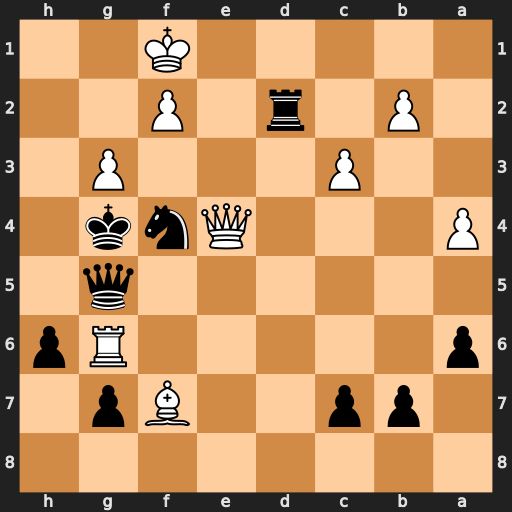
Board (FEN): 8/1pp2Bp1/p5Rp/6q1/P3Qnk1/2P3P1/1P1r1P2/5K2
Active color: b
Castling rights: -
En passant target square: -
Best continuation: Rd1+ Qe1 Rxe1+